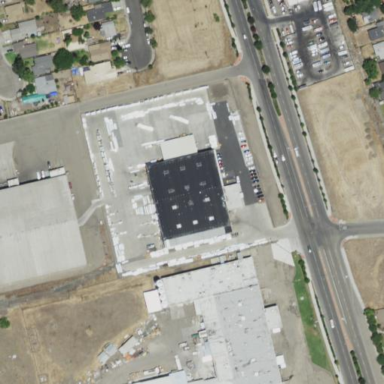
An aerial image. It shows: Industrial building.